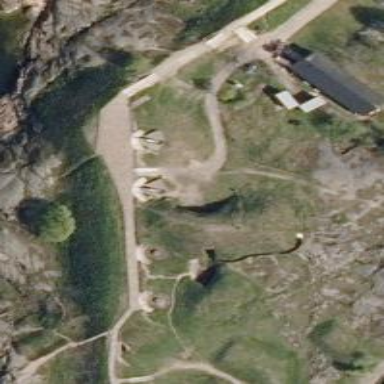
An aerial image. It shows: Historic military attraction featuring bunker and cannon.